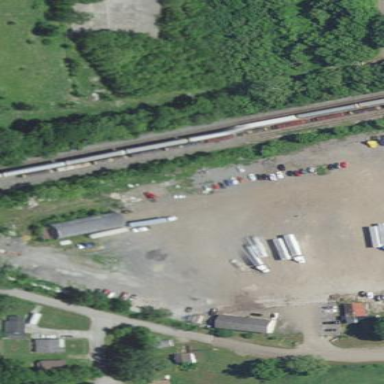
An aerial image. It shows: Scrap yard located in industrial area.